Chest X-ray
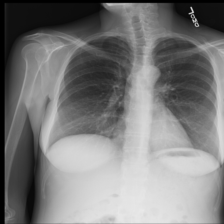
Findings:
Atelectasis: negative
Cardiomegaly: negative
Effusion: negative
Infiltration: negative
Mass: negative
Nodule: negative
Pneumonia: negative
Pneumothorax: negative
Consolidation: negative
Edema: negative
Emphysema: negative
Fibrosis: negative
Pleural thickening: negative
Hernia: negative